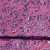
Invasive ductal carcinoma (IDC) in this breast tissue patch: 1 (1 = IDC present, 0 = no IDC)